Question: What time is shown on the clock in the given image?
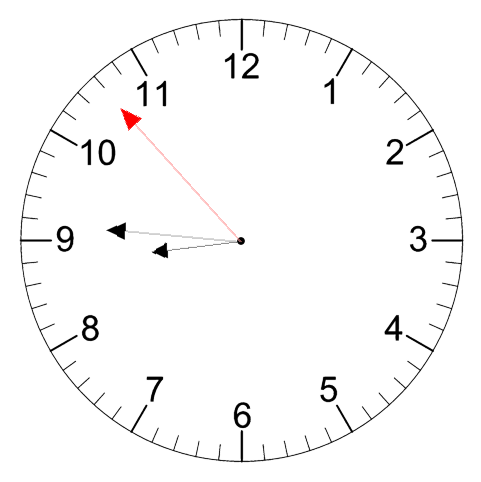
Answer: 08:45:53